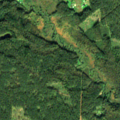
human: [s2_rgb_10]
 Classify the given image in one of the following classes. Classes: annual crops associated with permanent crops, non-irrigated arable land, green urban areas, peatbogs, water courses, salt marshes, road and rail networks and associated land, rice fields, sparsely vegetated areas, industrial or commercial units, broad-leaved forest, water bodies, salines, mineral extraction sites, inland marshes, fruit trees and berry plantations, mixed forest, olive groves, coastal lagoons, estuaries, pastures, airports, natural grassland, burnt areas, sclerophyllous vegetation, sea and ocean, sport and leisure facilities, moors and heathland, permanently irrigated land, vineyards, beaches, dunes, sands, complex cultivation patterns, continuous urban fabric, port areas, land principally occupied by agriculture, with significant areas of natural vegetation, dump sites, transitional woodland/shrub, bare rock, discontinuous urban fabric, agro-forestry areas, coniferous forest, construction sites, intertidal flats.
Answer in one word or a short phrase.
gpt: land principally occupied by agriculture, with significant areas of natural vegetation, coniferous forest, mixed forest